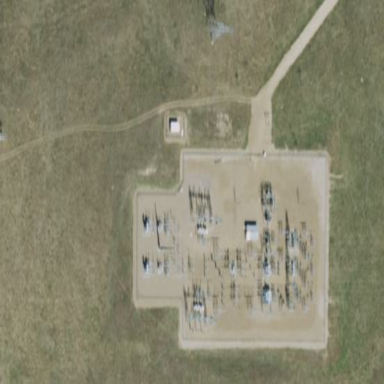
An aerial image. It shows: Power substation enclosed by fence.